Interaction volume radius: 5 \u00c5
Interaction volume height: 15 \u00c5
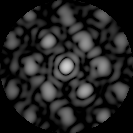
Disorder parameter: 0.3661